Question: I get this warning in my 'matlab-shell' buffer when I print alot to stdout:
'''
Warning (undo): Buffer '*MATLAB*' undo info was <PHONE> bytes long.
The undo info was discarded because it exceeded 'undo-outer-limit'.
This is normal if you executed a command that made a huge change
to the buffer. In that case, to prevent similar problems in the
future, set 'undo-outer-limit' to a value that is large enough to
cover the maximum size of normal changes you expect a single
command to make, but not so large that it might exceed the
maximum memory allotted to Emacs.
'''
My emacs looks like this:

I really don't need any undo in the 'matlab-shell' which is the right buffer. Is there a way to disable this warning? Note that the left buffer is a 'MATLAB' script which means that the major mode is MATLAB, and certainly undo should not be disabled there.
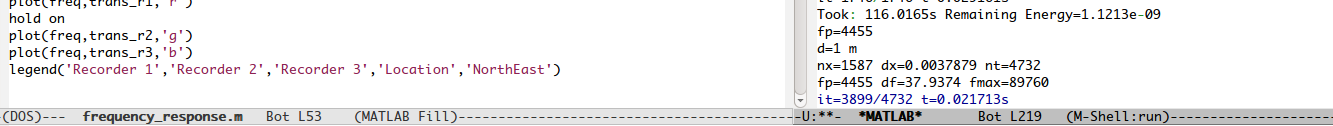
Answer: Your question is a little ambiguous, but assuming you're saying that you have no need to things in this buffer, then you can disable the undo system on a per-buffer basis:
'''
buffer-disable-undo is an interactive compiled Lisp function in 'simple.el'.
(buffer-disable-undo &optional BUFFER)
Make BUFFER stop keeping undo information.
No argument or nil as argument means do this for the current buffer.
'''
So you can call 'buffer-disable-undo' interactively, or if you're sure about it, you could add this to a hook function for the mode in question.
So based on the extra information in the question comments, I would suggest this:
'''
(add-hook 'matlab-shell-mode-hook 'buffer-disable-undo)
'''